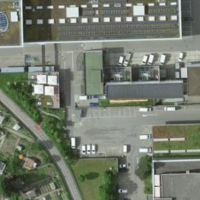
EUNIS habitat code: 54
Species observed at this site:
Chelidonium majus